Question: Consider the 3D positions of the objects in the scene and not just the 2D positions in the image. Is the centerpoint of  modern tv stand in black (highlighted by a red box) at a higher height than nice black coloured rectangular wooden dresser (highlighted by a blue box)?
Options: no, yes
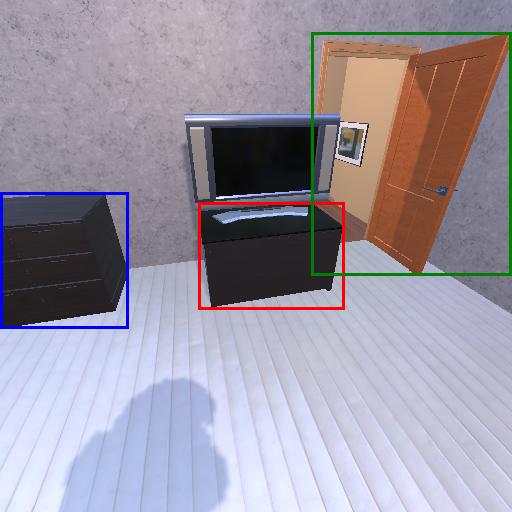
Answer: no